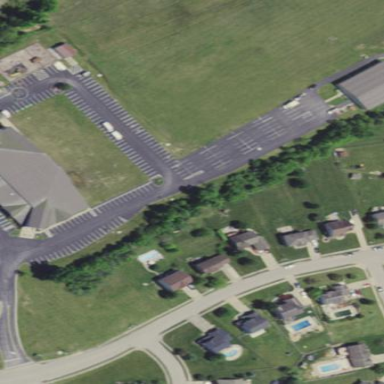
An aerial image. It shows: Social facility that serves as food bank.